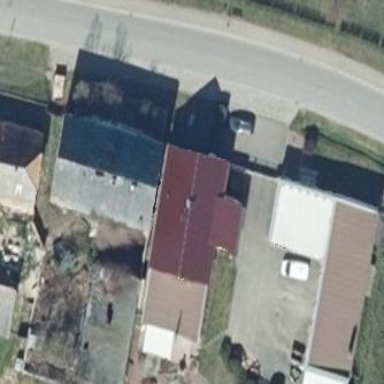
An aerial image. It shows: House with flat maroon roof.